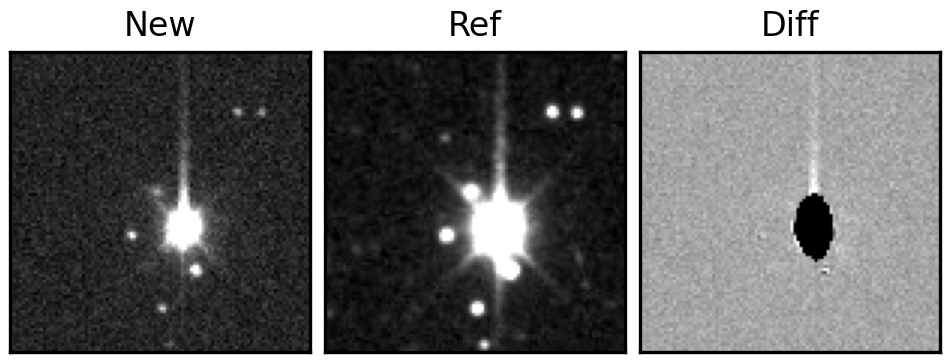
Label: bogus